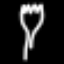
Label: fork